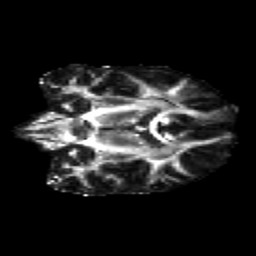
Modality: FA
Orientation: coronal
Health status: healthy
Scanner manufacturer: siemens
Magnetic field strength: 3 T
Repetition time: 12 s
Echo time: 0.092 s